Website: home-depot
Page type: billing-address
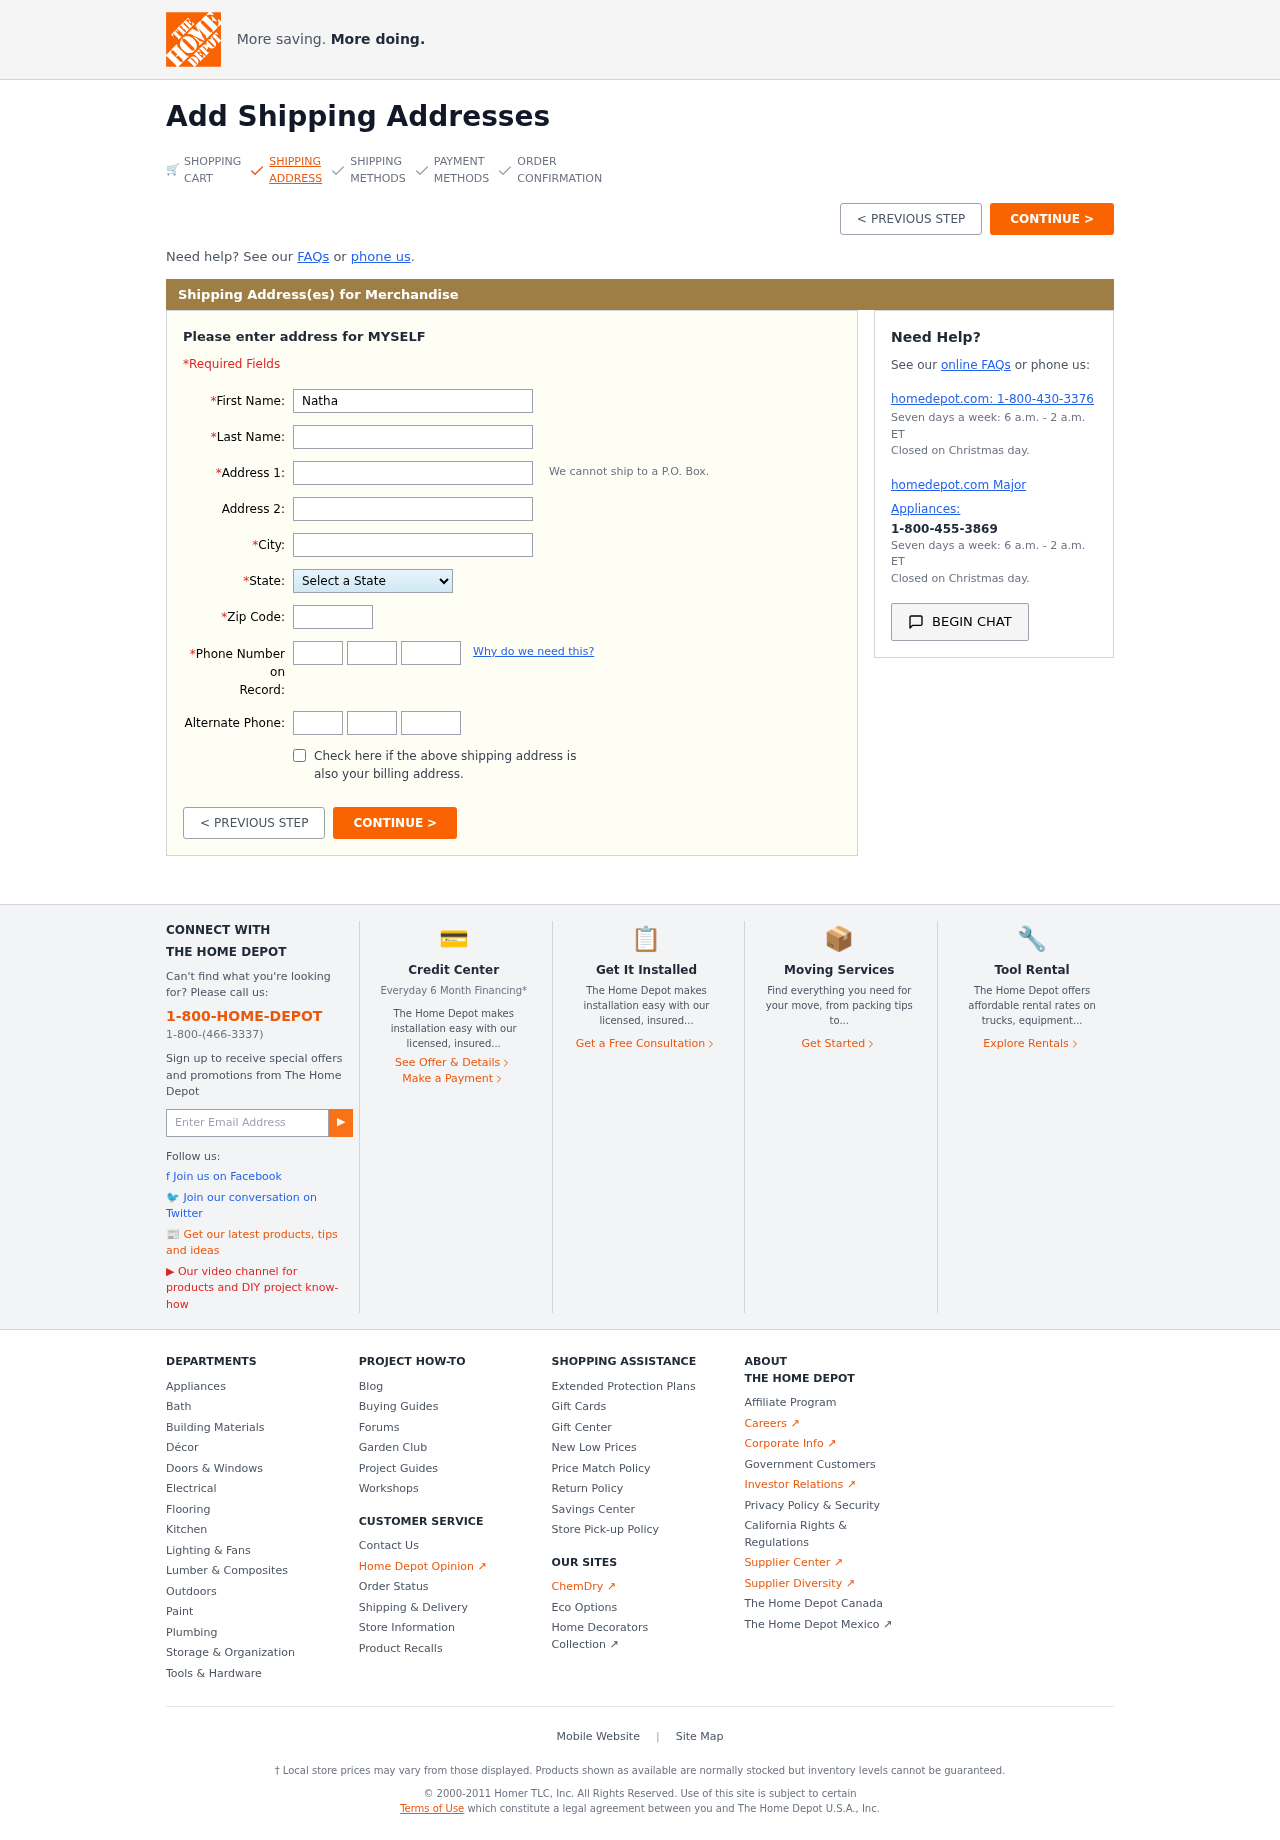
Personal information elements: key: PII_STATE
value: New York
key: PII_FIRSTNAME
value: Nathaniel
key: PII_LASTNAME
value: Mendez
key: PII_STREET
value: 6263 Ward Stream Apt. 479
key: PII_STREET2
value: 715 Beth Spurs Suite 533
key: PII_CITY
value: Ginaborough
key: PII_POSTCODE
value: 17119
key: PII_PHONE_AREA
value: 946
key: PII_PHONE_PREFIX
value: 693
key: PII_PHONE_LINE
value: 7230